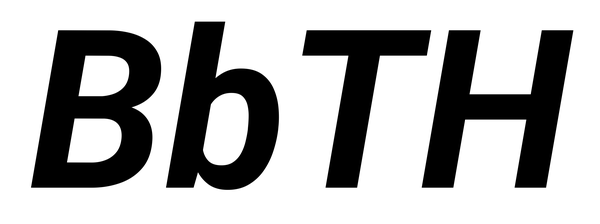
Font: Roboto-Italic_Bold_Italic